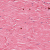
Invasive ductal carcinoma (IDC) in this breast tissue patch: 0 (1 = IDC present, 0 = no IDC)